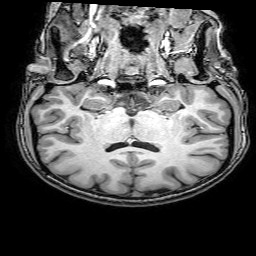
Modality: T1w
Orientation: sagittal
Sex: female
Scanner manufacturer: philips
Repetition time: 0.008174 s
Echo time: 0.00374 s